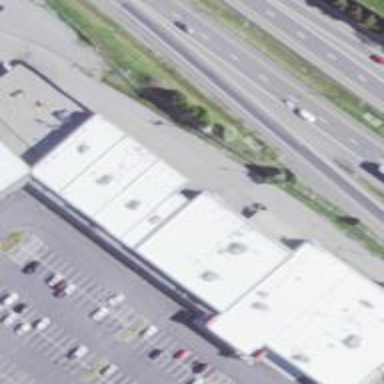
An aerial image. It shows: Supermarket.